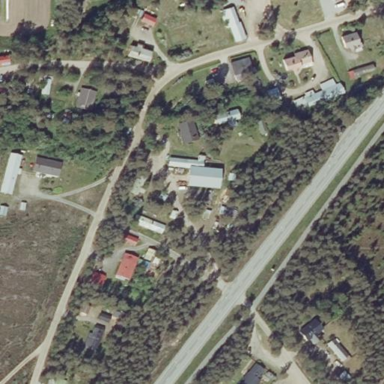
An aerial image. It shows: Rural residential area.